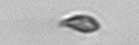
Label: Cryptophyta